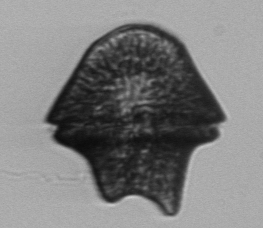
Label: Akashiwo